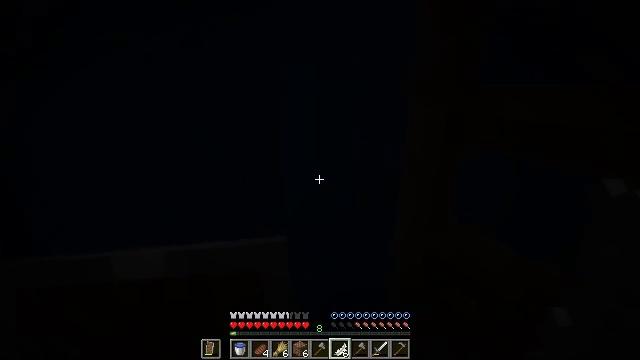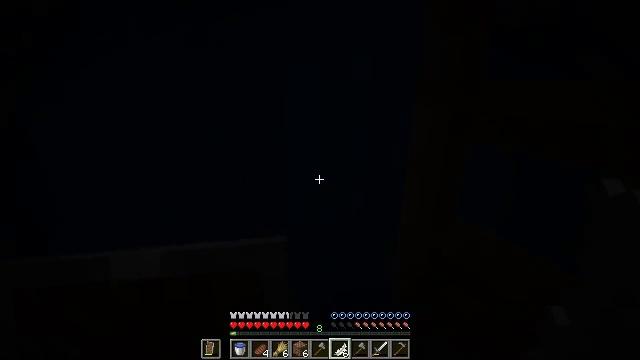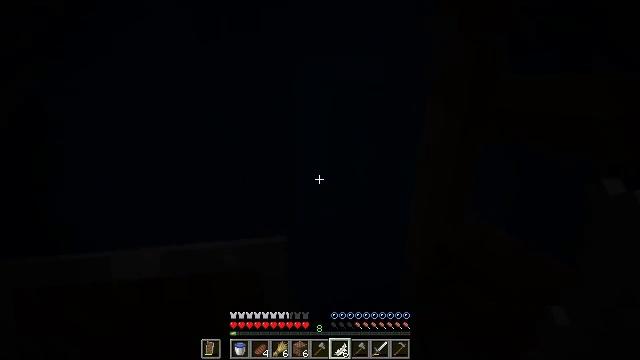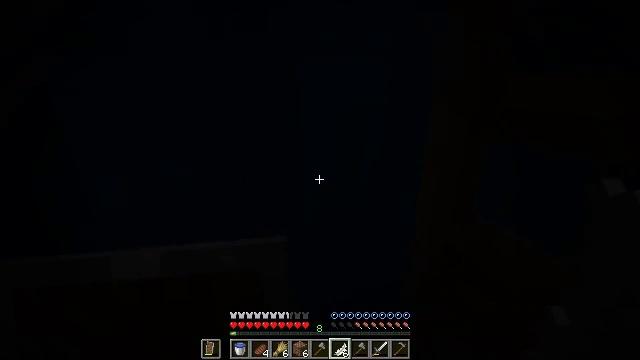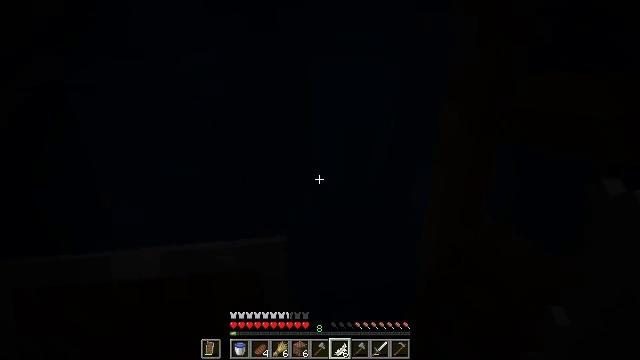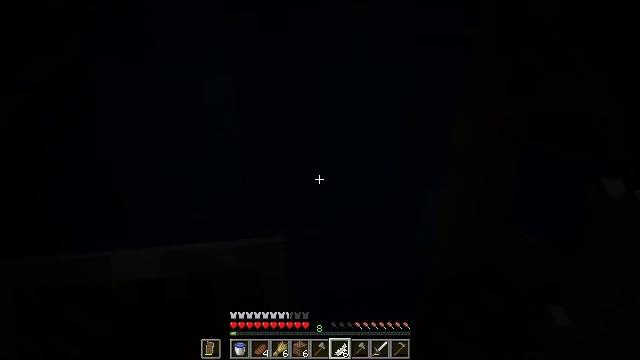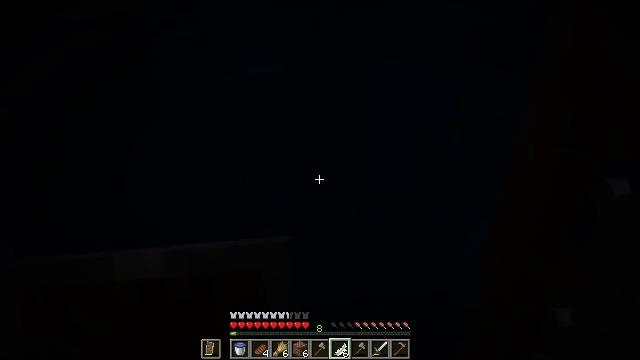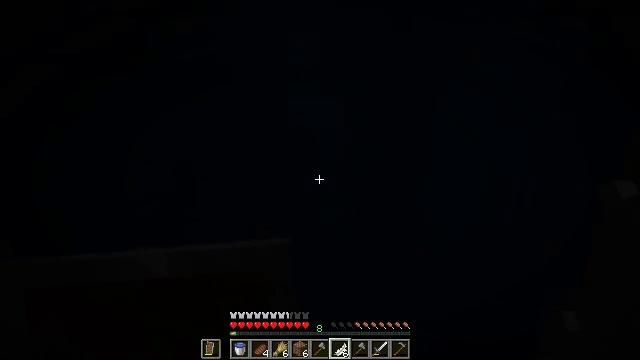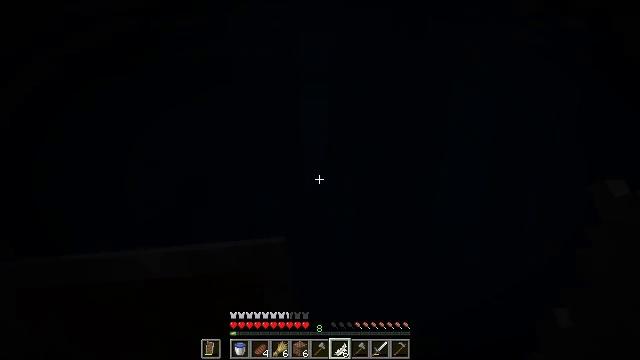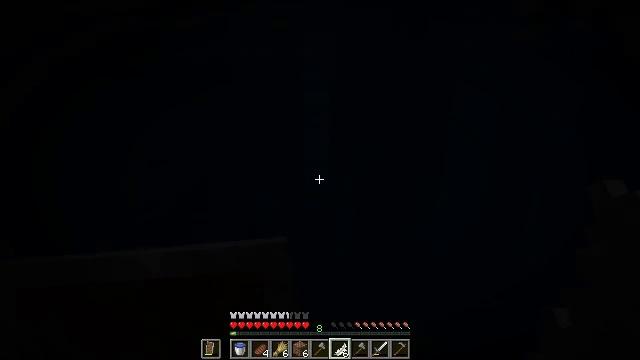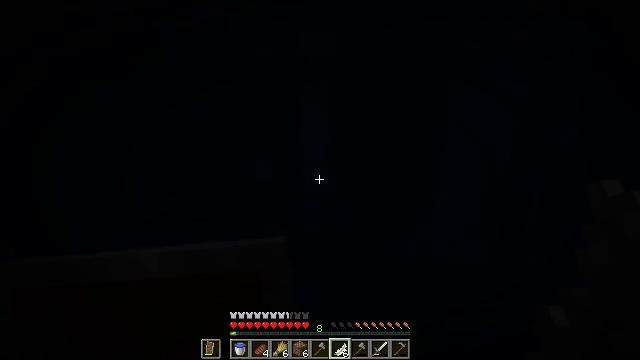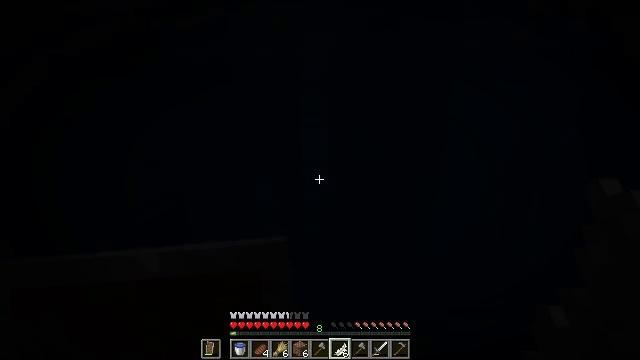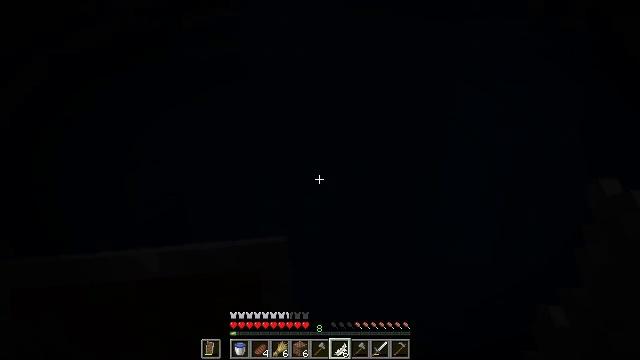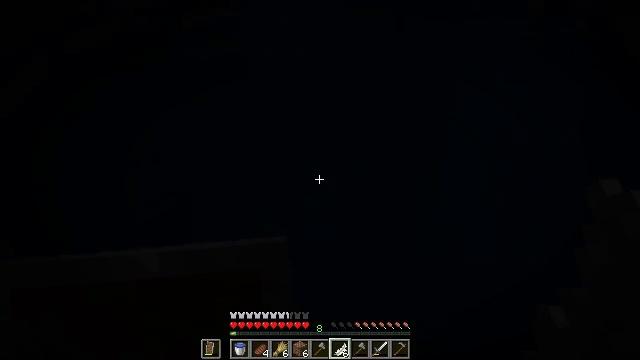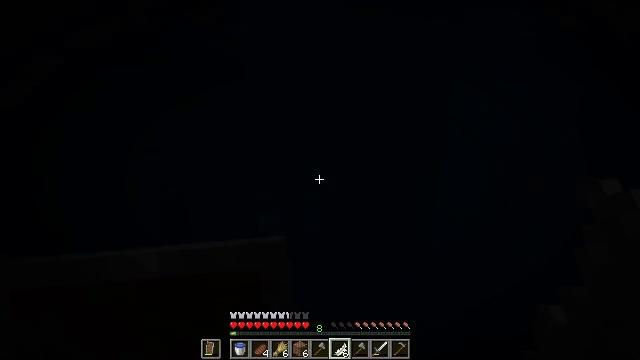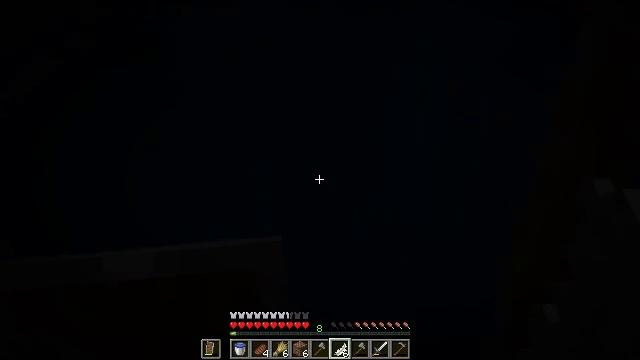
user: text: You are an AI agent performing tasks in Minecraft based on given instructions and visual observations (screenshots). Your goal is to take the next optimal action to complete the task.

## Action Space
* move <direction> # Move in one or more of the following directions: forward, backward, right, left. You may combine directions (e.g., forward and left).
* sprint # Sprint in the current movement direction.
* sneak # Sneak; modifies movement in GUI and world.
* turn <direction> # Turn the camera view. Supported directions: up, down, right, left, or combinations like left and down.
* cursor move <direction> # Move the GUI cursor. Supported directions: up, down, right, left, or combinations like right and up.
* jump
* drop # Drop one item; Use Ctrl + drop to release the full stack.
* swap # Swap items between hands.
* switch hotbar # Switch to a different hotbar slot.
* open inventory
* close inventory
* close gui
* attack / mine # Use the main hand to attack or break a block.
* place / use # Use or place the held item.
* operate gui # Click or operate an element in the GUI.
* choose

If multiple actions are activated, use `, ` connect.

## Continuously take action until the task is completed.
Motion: motion action
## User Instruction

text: Break the oak door to remove it.
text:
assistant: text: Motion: no_op
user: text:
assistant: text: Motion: turn left and down
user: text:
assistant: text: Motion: turn left
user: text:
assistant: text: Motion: turn left
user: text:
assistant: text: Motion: turn left
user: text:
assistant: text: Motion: turn left
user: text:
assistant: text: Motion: turn left and up
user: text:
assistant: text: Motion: turn left
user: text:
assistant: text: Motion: no_op
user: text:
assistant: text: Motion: no_op
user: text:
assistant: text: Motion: no_op
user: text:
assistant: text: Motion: no_op
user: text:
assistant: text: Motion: no_op
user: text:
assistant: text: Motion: turn down
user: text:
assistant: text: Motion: turn right and down
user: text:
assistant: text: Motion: turn right and down
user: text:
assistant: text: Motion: turn right and down
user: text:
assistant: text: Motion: turn right and down
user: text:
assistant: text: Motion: turn right and down
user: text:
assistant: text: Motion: turn right and down
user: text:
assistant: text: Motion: turn right and down
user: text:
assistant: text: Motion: turn right and down
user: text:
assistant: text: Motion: turn down
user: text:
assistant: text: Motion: no_op
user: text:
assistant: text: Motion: no_op
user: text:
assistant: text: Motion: no_op
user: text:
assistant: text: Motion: no_op
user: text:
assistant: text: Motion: no_op
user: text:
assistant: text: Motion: no_op
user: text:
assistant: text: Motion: no_op